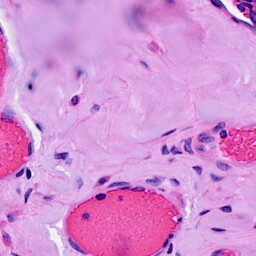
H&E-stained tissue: Breast